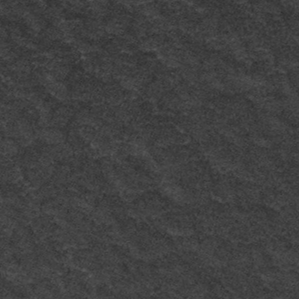
Label: frost